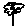
Label: flower